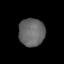
Tissue: lung
Cell type: Epithelial cells
Senescence score: 0.1763
Nuclear area (px): 710
Mean DAPI intensity: 104.017